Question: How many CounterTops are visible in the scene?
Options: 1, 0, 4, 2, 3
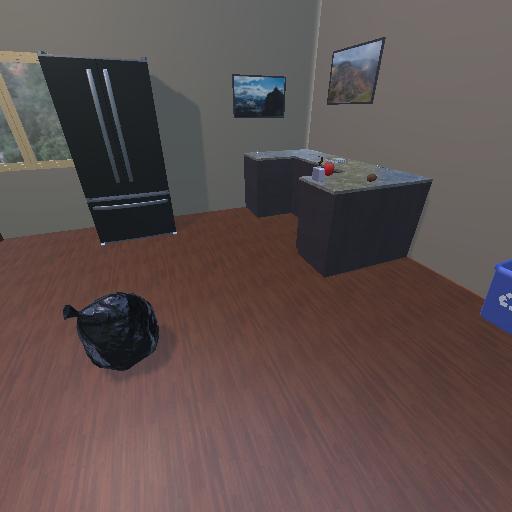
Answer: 1